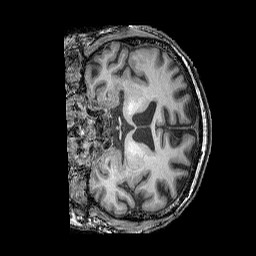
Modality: T1w
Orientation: coronal
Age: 62
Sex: male
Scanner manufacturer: siemens
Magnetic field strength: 3 T
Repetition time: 2.25 s
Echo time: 0.00411 s